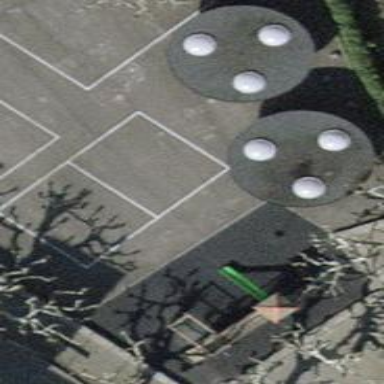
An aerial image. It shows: Playground area for leisure activities on the land.